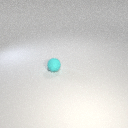
small cyan rubber sphere